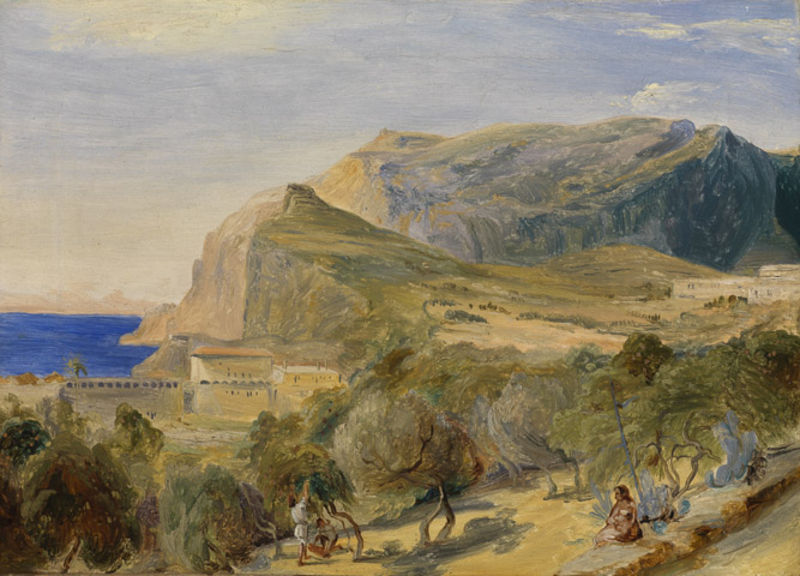
Titel: Blick auf den Monte Castiglione in Capri
Künstler: Karl Blechen
Standort: Karlsruhe
Institution: Staatliche Kunsthalle Karlsruhe
Schlagwörter: baum, berg, blau, felsen, gemälde, himmel, mann, meer, schatten, wasser, weiß, wolken, aquarell, bäume, gelb, grün, impressionismus, landschaft, menschen, ocker, sand, see, sitzen, stadt, ufer, braun, frau, grau, hell, licht, pastell, dach, gebäude, gras, haus, weg, beige, mensch, stein, steine, öl, baumstamm, ebene, erde, häuser, hügel, natur, stamm, weite, sonne, sträucher, sitzend, kind, person, pflanzen, wald, bauern, pflücken, spanien, küste, sommer, strand, italien, süden, ernte, warm, berge, fels, gebirge, hang, hitze, klippen, sonnenlicht, dorf, mauer, hügle, steil, hafen, querformat, sitzende, bucht, klippe, dürr, burg, geld, ölmalerei, sonnig, lanschaft, hain, landwirtschaft, kaktus, balu, stange, mediterran, israel, marokko, mittelmeer, olivenbaum, oliven, palst, blaub, ernten, olivenbäume, mediteran, finka, heß, i, n, #berge, männger